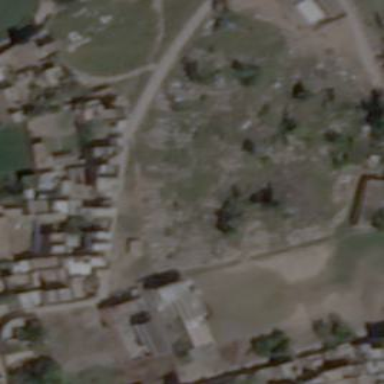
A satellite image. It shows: Grave yard.